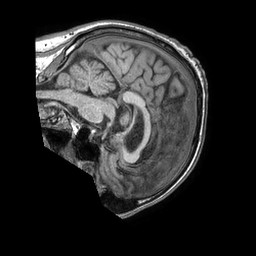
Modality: T1w
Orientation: sagittal
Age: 79
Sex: male
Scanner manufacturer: philips
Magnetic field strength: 1.5 T
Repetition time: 0.007555 s
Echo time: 0.003441 s